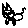
Label: cat